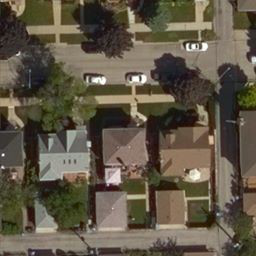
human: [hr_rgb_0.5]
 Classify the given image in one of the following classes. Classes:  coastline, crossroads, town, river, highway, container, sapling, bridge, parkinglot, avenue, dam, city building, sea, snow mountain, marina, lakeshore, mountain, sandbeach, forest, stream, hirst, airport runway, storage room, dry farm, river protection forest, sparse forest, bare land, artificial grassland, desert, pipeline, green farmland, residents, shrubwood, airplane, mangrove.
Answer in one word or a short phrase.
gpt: residents